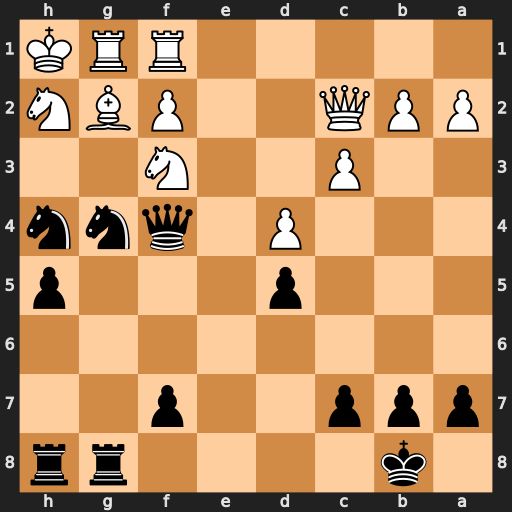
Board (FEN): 1k4rr/ppp2p2/8/3p3p/3P1qnn/2P2N2/PPQ2PBN/5RRK
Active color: b
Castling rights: -
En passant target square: -
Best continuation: Nxf3 Nxf3 h4 Bh3 Qxf3+